Question: I am using <URL> for my application and by default when it renders, it looks like as attached
I looked around to see how to add constraints programmatically so that depending on the size of the screen the button lands up on the center of screen, so my code looks like
'''
- (void)signInWithGooglePlus {
GPPSignInButton *signInButton = [[GPPSignInButton alloc] init];
[signInButton setTranslatesAutoresizingMaskIntoConstraints:NO];
[signInButton setStyle:kGPPSignInButtonStyleWide];
[signInButton setColorScheme:kGPPSignInButtonColorSchemeDark];
NSLayoutConstraint *vConstraint = [NSLayoutConstraint constraintWithItem:signInButton attribute:NSLayoutAttributeCenterY relatedBy:NSLayoutRelationEqual toItem:self.view attribute:NSLayoutAttributeCenterY multiplier:1 constant:0];
NSLayoutConstraint *hConstraint = [NSLayoutConstraint constraintWithItem:signInButton attribute:NSLayoutAttributeCenterX relatedBy:NSLayoutRelationEqual toItem:self.view attribute:NSLayoutAttributeCenterX multiplier:1 constant:0];
[self.view addConstraint:vConstraint];
[self.view addConstraint:hConstraint];
[self.view addSubview:signInButton];
GPPSignIn *signIn = [GPPSignIn sharedInstance];
signIn.shouldFetchGooglePlusUser = YES;
signIn.shouldFetchGoogleUserEmail = YES;
signIn.clientID = kClientId;
signIn.scopes = @[@"profile"];
signIn.delegate = self;
[signIn trySilentAuthentication];
}
'''
and is called in
'''
- (void)viewDidLoad {
[super viewDidLoad];
[self signInWithGooglePlus];
}
'''
When I run it, it fails as
'''
2015-03-14 16:50:11.265 myapp-ios[24332:<PHONE>] The view hierarchy is not prepared for the constraint: <NSLayoutConstraint:0x7ff4c0c1b490 GPPSignInButton.centerY == UIView:0x7ff4c0f54930.centerY (Names: GPPSignInButton:0x7ff4c0f55da0 )>
When added to a view, the constraint's items must be descendants of that view (or the view itself). This will crash if the constraint needs to be resolved before the view hierarchy is assembled. Break on -[UIView _viewHierarchyUnpreparedForConstraint:] to debug.
2015-03-14 16:50:11.267 myapp-ios[24332:<PHONE>] View hierarchy unprepared for constraint.
Constraint: <NSLayoutConstraint:0x7ff4c0c1b490 GPPSignInButton.centerY == UIView:0x7ff4c0f54930.centerY (Names: GPPSignInButton:0x7ff4c0f55da0 )>
Container hierarchy:
<UIView: 0x7ff4c0f54930; frame = (0 0; 320 568); autoresize = W+H; layer = <CALayer: 0x7ff4c0f52d20>>
View not found in container hierarchy: <GPPSignInButton: 0x7ff4c0f55da0; baseClass = UIButton; frame = (0 0; 226 48); opaque = NO; layer = <CALayer: 0x7ff4c0f542b0>>
That view's superview: NO SUPERVIEW
2015-03-14 16:50:11.279 myapp-ios[24332:<PHONE>] *** Terminating app due to uncaught exception 'NSGenericException', reason: 'Unable to install constraint on view. Does the constraint reference something from outside the subtree of the view? That's illegal. constraint:<NSLayoutConstraint:0x7ff4c0c1b490 GPPSignInButton.centerY == UIView:0x7ff4c0f54930.centerY (Names: GPPSignInButton:0x7ff4c0f55da0 )> view:<UIView: 0x7ff4c0f54930; frame = (0 0; 320 568); autoresize = W+H; layer = <CALayer: 0x7ff4c0f52d20>>'
*** First throw call stack:
(
0 CoreFoundation 0x000000010bb93a75 __exceptionPreprocess + 165
1 libobjc.A.dylib 0x000000010b828bb7 objc_exception_throw + 45
2 CoreFoundation 0x000000010bb939ad +[NSException raise:format:] + 205
3 Foundation 0x00000001094d5689 -[NSLayoutConstraint _addToEngine:integralizationAdjustment:mutuallyExclusiveConstraints:] + 187
4 UIKit 0x000000010a21bed5 __57-[UIView(AdditionalLayoutSupport) _switchToLayoutEngine:]_block_invoke_2 + 474
5 Foundation 0x00000001094e32fe -[NSISEngine withBehaviors:performModifications:] + 155
6 UIKit 0x000000010a21bcdb __57-[UIView(AdditionalLayoutSupport) _switchToLayoutEngine:]_block_invoke + 452
7 UIKit 0x000000010a21baee -[UIView(AdditionalLayoutSupport) _switchToLayoutEngine:] + 197
8 UIKit 0x000000010a21b761 -[UIView(AdditionalLayoutSupport) _initializeHostedLayoutEngine] + 404
9 UIKit 0x000000010a21c281 -[UIView(AdditionalLayoutSupport) _layoutEngineCreateIfNecessary] + 53
10 UIKit 0x000000010a210bfa -[UIView(UIConstraintBasedLayout) _layoutEngine_didAddLayoutConstraint:roundingAdjustment:mutuallyExclusiveConstraints:] + 156
11 UIKit 0x000000010a210f94 -[UIView(UIConstraintBasedLayout) _tryToAddConstraintWithoutUpdatingConstraintsArray:roundingAdjustment:mutuallyExclusiveConstraints:] + 30
12 UIKit 0x000000010a2110bc -[UIView(UIConstraintBasedLayout) _tryToAddConstraint:roundingAdjustment:mutuallyExclusiveConstraints:] + 243
13 myapp-ios 0x0000000108f0fd5d -[GooglePlusLoginViewController signInWithGooglePlus] + 557
14 myapp-ios 0x0000000108f0fa7b -[GooglePlusLoginViewController handleAuthentication] + 43
15 myapp-ios 0x0000000108f0fa44 -[GooglePlusLoginViewController viewDidLoad] + 228
16 UIKit 0x0000000109cba580 -[UIViewController loadViewIfRequired] + 738
17 UIKit 0x0000000109cba77e -[UIViewController view] + 27
18 UIKit 0x0000000109bd9509 -[UIWindow addRootViewControllerViewIfPossible] + 58
19 UIKit 0x0000000109bd98a1 -[UIWindow _setHidden:forced:] + 247
20 UIKit 0x0000000109be5f8c -[UIWindow makeKeyAndVisible] + 42
21 myapp-ios 0x0000000108f0f483 -[AppDelegate application:didFinishLaunchingWithOptions:] + 627
22 UIKit 0x0000000109b8f458 -[UIApplication _handleDelegateCallbacksWithOptions:isSuspended:restoreState:] + 248
23 UIKit 0x0000000109b90002 -[UIApplication _callInitializationDelegatesForMainScene:transitionContext:] + 2540
24 UIKit 0x0000000109b92e3e -[UIApplication _runWithMainScene:transitionContext:completion:] + 1349
25 UIKit 0x0000000109b91d35 -[UIApplication workspaceDidEndTransaction:] + 179
26 FrontBoardServices 0x000000010f7a7243 __31-[FBSSerialQueue performAsync:]_block_invoke + 16
27 CoreFoundation 0x000000010bac8c7c __CFRUNLOOP_IS_CALLING_OUT_TO_A_BLOCK__ + 12
28 CoreFoundation 0x000000010babe9c5 __CFRunLoopDoBlocks + 341
29 CoreFoundation 0x000000010babe785 __CFRunLoopRun + 2389
30 CoreFoundation 0x000000010babdbc6 CFRunLoopRunSpecific + 470
31 UIKit 0x0000000109b917a2 -[UIApplication _run] + 413
32 UIKit 0x0000000109b94580 UIApplicationMain + 1282
33 myapp-ios 0x0000000108f0f1e3 main + 115
34 libdyld.dylib 0x000000010d104145 start + 1
)
libc++abi.dylib: terminating with uncaught exception of type NSException
'''
How can I place my 'GPSSignInButton' in the center of the screen?

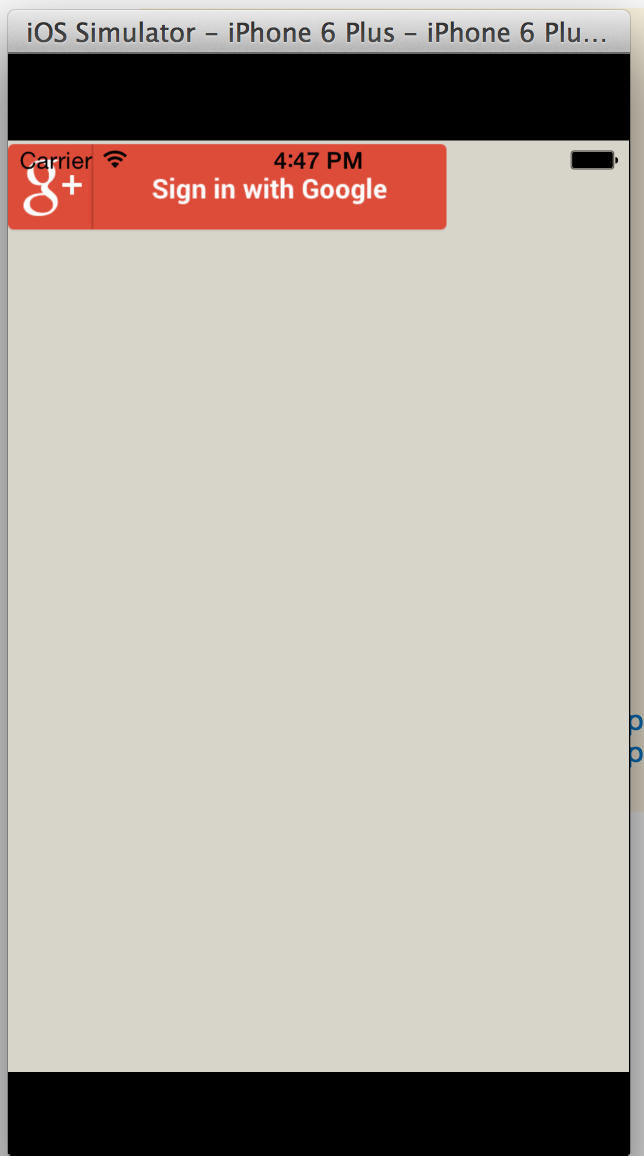
Answer: As per '@iSeven' answer, I added the following to my code
'''
CGRect frame = signInButton.frame;
frame.origin.x = (self.view.frame.size.width - signInButton.frame.size.width) / 2;
frame.origin.y = (self.view.frame.size.height - signInButton.frame.size.height) / 2;
signInButton.frame = frame;
'''
The entire method now looks like
'''
- (void)signInWithGooglePlus {
GPPSignInButton *signInButton = [[GPPSignInButton alloc] init];
[signInButton setTranslatesAutoresizingMaskIntoConstraints:NO];
[signInButton setStyle:kGPPSignInButtonStyleWide];
[signInButton setColorScheme:kGPPSignInButtonColorSchemeDark];
CGRect frame = signInButton.frame;
frame.origin.x = (self.view.frame.size.width - signInButton.frame.size.width) / 2;
frame.origin.y = (self.view.frame.size.height - signInButton.frame.size.height) / 2;
signInButton.frame = frame;
[self.view addSubview:signInButton];
GPPSignIn *signIn = [GPPSignIn sharedInstance];
signIn.shouldFetchGooglePlusUser = YES;
signIn.shouldFetchGoogleUserEmail = YES;
signIn.clientID = kClientId;
signIn.scopes = @[@"profile"];
signIn.delegate = self;
[signIn trySilentAuthentication];
}
'''